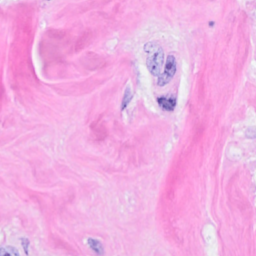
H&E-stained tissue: Breast